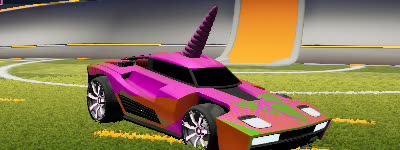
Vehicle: breakout